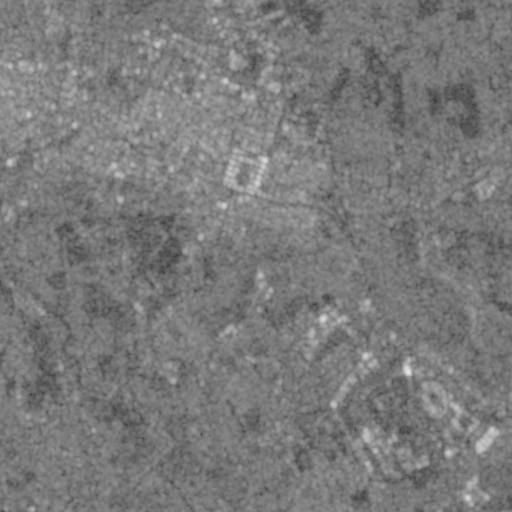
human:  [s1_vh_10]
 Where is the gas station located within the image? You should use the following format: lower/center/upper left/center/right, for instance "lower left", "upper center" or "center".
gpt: The gas station is located in the lower right of the image.
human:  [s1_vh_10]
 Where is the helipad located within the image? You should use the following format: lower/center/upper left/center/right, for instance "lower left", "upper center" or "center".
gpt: The helipad is located in the center right of the image.
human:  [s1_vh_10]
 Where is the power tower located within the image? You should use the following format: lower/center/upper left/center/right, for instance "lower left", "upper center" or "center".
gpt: The power tower is located in the lower left of the image.
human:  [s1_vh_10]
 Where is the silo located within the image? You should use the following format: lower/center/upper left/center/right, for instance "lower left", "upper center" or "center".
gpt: The silo is located in the lower right of the image.
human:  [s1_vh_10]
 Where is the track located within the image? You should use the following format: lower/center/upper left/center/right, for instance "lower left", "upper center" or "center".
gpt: The track is located in the upper left of the image.
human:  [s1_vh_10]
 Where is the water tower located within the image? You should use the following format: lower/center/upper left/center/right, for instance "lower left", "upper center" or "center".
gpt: The water tower is located in the lower center of the image.
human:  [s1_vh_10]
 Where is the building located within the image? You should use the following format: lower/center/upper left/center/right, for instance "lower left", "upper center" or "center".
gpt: There is no building in the image.

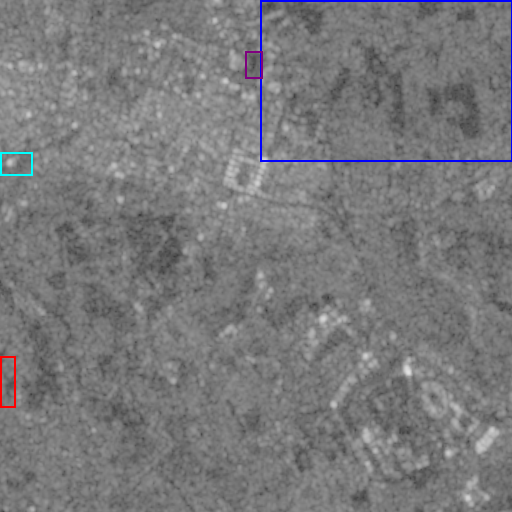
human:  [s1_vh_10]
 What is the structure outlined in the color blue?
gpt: The structure outlined in blue is a crop field.
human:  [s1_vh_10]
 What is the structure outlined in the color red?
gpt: The structure outlined in red is a park.
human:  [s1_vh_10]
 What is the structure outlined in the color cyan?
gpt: The structure outlined in cyan is a parking lot.
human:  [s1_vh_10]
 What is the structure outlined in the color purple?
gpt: The structure outlined in purple is a track.
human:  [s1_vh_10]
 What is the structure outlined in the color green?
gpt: There is no green outline.